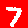
Digit: 7